Question: With the code below I am trying to retrieve the list of possible answers by first finishing a question's 'Option Type' and then removing the correct answers ('Answer' field') from the list of answers.
My question though is that I just need a little help finishing the code off to be able to do this. I am getting an notices in the '$row' variable where I know I have not called up on it before the if statement to refer to it but my question on that is what is '$row' variable suppose to be set as or do I need to call '$row' something else?
Example notice received:
> Notice: Undefined variable: row in ... on line ... Notice: Trying to get property of non-object in ... on line ...
Another is issue if you look at code at the very bottom, when I try to display the incorrect answers '<?php echo $incorrect_ans[$key]; ?>' It keeps displaying the word 'Array'. Am I calling the array incorrectly? I want it to display the incorrect answers recieved.
Below is the full code
'''
$query = "SELECT q.SessionId, s.SessionName, q.QuestionId, q.QuestionNo, q.QuestionContent, an.Answer, an.AnswerId, q.QuestionMarks, q.OptionId, o.OptionType
FROM
Question q INNER JOIN Answer an ON q.QuestionID = an.QuestionID
INNER JOIN Option_Table o ON o.OptionID = q.OptionID
INNER JOIN Session s ON s.Sessionid = q.Sessionid
WHERE s.SessionName = ?
ORDER BY q.QuestionId, an.Answer
";
// prepare query
$stmt=$mysqli->prepare($query);
// You only need to call bind_param once
$stmt->bind_param("s", $assessment);
// execute query
$stmt->execute();
// This will hold the search results
$searchQuestionNo = array();
$searchQuestionContent = array();
$totalMarks = array();
$searchAnswerId = array();
$searchMarks = array();
// Fetch the results into an array
// get result and assign variables (prefix with db)
$stmt->bind_result($dbSessionId, $dbSessionName, $dbQuestionId, $dbQuestionNo, $dbQuestionContent, $dbAnswer, $dbAnswerId, $dbQuestionMarks, $dbOptionId, $dbOptionType);
while ($stmt->fetch()) {
$specialOptionTypes = array(
'Yes or No' => array( 'Y', 'N' ),
'True or False' => array( 'T', 'F' ),
);
// Do this for each row:
if ( array_key_exists( $row->OptionType, $specialOptionTypes ) ) {
$options = $specialOptionTypes[ $row->OptionType ];
} else if ( preg_match( '/^([A-Z])-([A-Z])$/', $row->OptionType, $match ) ) {
$options = range( $match[1], $match[2] );
} else {
// issue warning about unrecognized option type
$options = array();
}
$right = str_split( $row->Answer ); // or explode() on a delimiter, if any
$wrong = array_diff( $options, $right );
$searchQuestionNo[] = $dbQuestionNo;
$searchQuestionContent[] = $dbQuestionContent;
$incorrect_ans[] = $wrong;
$searchAnswerId[] = $dbAnswerId;
$totalMarks[] = $dbQuestionMarks;
$searchMarks[] = $dbQuestionMarks;
}
....
//table row
<td class="answertd" name="incorrectanswers[]"><?php
echo $incorrect_ans[$key];
?></td>
'''
If you want to see the database tables to see what is in each table then have a look below:
Session Table (aka Exam Table)
'''
SessionId(auto) SessionName
137 XULWQ
'''
Question Table:
'''
SessionId QuestionId QuestionContent QuestionNo QuestionMarks OptionId
137 1 Name 2 Things 1 5 5
137 2 Name 3 Things 2 5 2
'''
Option_Table Table:
'''
OptionId OptionType
1 A-C
2 A-D
3 A-E
4 A-F
5 A-G
6 A-H
'''
Answer Table:
'''
AnswerId(auto) SessionId QuestionId Answer
200 137 1 B
201 137 1 F
202 137 2 D
203 137 2 A
204 137 2 C
'''
Only issue now is the layout of the incorrect answers, I want it to display each incorrect answer in its own row per question:
So lets say below are the correct and incorrect answers for each question:
'''
Question Number: 1 Correct Answer(s) B Incorrect Answers A C D
Question Number: 2 Correct Answer(s) A C Incorrect Answers B D
Question Number: 3 Correct Answer(s) D Incorrect Answers A B C
'''
Below shows the current layout and the way it should be laid out:

The code for the current output is this:
'''
<table border='1' id='penaltytbl'>
<thead>
<tr>
<th class='questionth'>Question No.</th>
<th class='answerth'>Incorrect Answer</th></tr>
</thead>
<tbody>
<?php
$row_span = array_count_values($searchQuestionNo);
$prev_ques = '';
foreach($searchQuestionNo as $key=>$questionNo){
?>
<tr class="questiontd">
<?php
if($questionNo != $prev_ques){
?>
<td class="questionnumtd q<?php echo$questionNo?>_qnum" rowspan="<?php echo$row_span[$questionNo]?>">
<?php echo$questionNo?><input type="hidden" name="numQuestion" value="<?php echo$questionNo?>" />
</td>
<?php
}
?>
<td class="answertd"><?php echo implode(',', $incorrect_ans[$key]);?></td>
</tr>
<?php
$prev_ques = $questionNo;
}
?>
</tbody>
</table>
'''
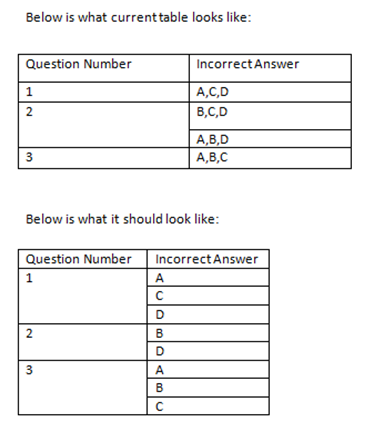
Answer: Problem with '$row' is pretty simple - there is no variable '$row' defined. Instead of fetching rows you're binding variables to result values, so just replace '$row->OptionType' with bound variable '$dbOptionType' and similar '$row->Answer' with '$dbAnswer'.
To fetch rows you should rather do it this way:
'''
$stmt->execute();
$result = $stmt->get_result();
while ($row = $result->fetch_object()) {
// ...
}
'''
In example code I don't see also '$incorrect_ans' variable defined, maybe you're doing it somewhere else but if not then add '$incorrect_ans = array()' for example there where you're defining other lists (below '// This will hold the search results' line).
Try doing 'print_r' on '$incorrect_ans' then you'll see structure of result array, you've got there list of arrays and thats why 'echo $incorrect_ans[$key];' is resulting in 'Array'. You can do 'echo implode(',', $incorrect_ans[$key]);' and you'll get string with values separated by ',' character.
I'd suggest to define '$specialOptionTypes' before while loop, you're not changing that array inside a loop so I suppose there is no reason to recreate it on every iteration.
I noticed also that you're setting 'name' attribute to '<td>' which does not have such attribute (as far as I know) - maybe you wanted to use some '<input>'?
'''
<?php
// .........
$query = "SELECT q.SessionId, s.SessionName, q.QuestionId, q.QuestionNo, q.QuestionContent, an.Answer, an.AnswerId, q.QuestionMarks, q.OptionId, o.OptionType
FROM
Question q INNER JOIN Answer an ON q.QuestionID = an.QuestionID
INNER JOIN Option_Table o ON o.OptionID = q.OptionID
INNER JOIN Session s ON s.Sessionid = q.Sessionid
WHERE s.SessionName = ?
ORDER BY q.QuestionId, an.Answer";
// prepare query
$stmt=$mysqli->prepare($query);
// You only need to call bind_param once
$stmt->bind_param("s", $assessment);
// execute query
$stmt->execute();
// This will hold the search results
$searchQuestionNo = array();
$searchQuestionContent = array();
$totalMarks = array();
$searchAnswerId = array();
$searchMarks = array();
$incorrect_ans = array();
// Fetch the results into an array
// get result and assign variables (prefix with db)
$stmt->bind_result($dbSessionId, $dbSessionName, $dbQuestionId, $dbQuestionNo, $dbQuestionContent, $dbAnswer, $dbAnswerId, $dbQuestionMarks, $dbOptionId, $dbOptionType);
$specialOptionTypes = array(
'Yes or No' => array('Y', 'N'),
'True or False' => array('T', 'F'),
);
while ($stmt->fetch()) {
// Do this for each row:
if (array_key_exists($dbOptionType, $specialOptionTypes)) {
$options = $specialOptionTypes[$dbOptionType];
} else if (preg_match('/^([A-Z])-([A-Z])$/', $dbOptionType, $match)) {
$options = range($match[1], $match[2]);
} else {
// issue warning about unrecognized option type
$options = array();
}
$right = str_split($dbAnswer); // or explode() on a delimiter, if any
$wrong = array_diff($options, $right);
$searchQuestionNo[] = $dbQuestionNo;
$searchQuestionContent[] = $dbQuestionContent;
$incorrect_ans[] = $wrong;
$searchAnswerId[] = $dbAnswerId;
$totalMarks[] = $dbQuestionMarks;
$searchMarks[] = $dbQuestionMarks;
}
// .........
for ($key = 0, $cnt = count($incorrect_ans) ; $key < $cnt ; ++$key) :
?>
<td class="answertd">
<?php echo implode(',', $incorrect_ans[$key]); ?>
</td>
<?php
endfor;
?>
'''